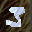
Label: 3